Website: ulta-beauty
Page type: account-selection
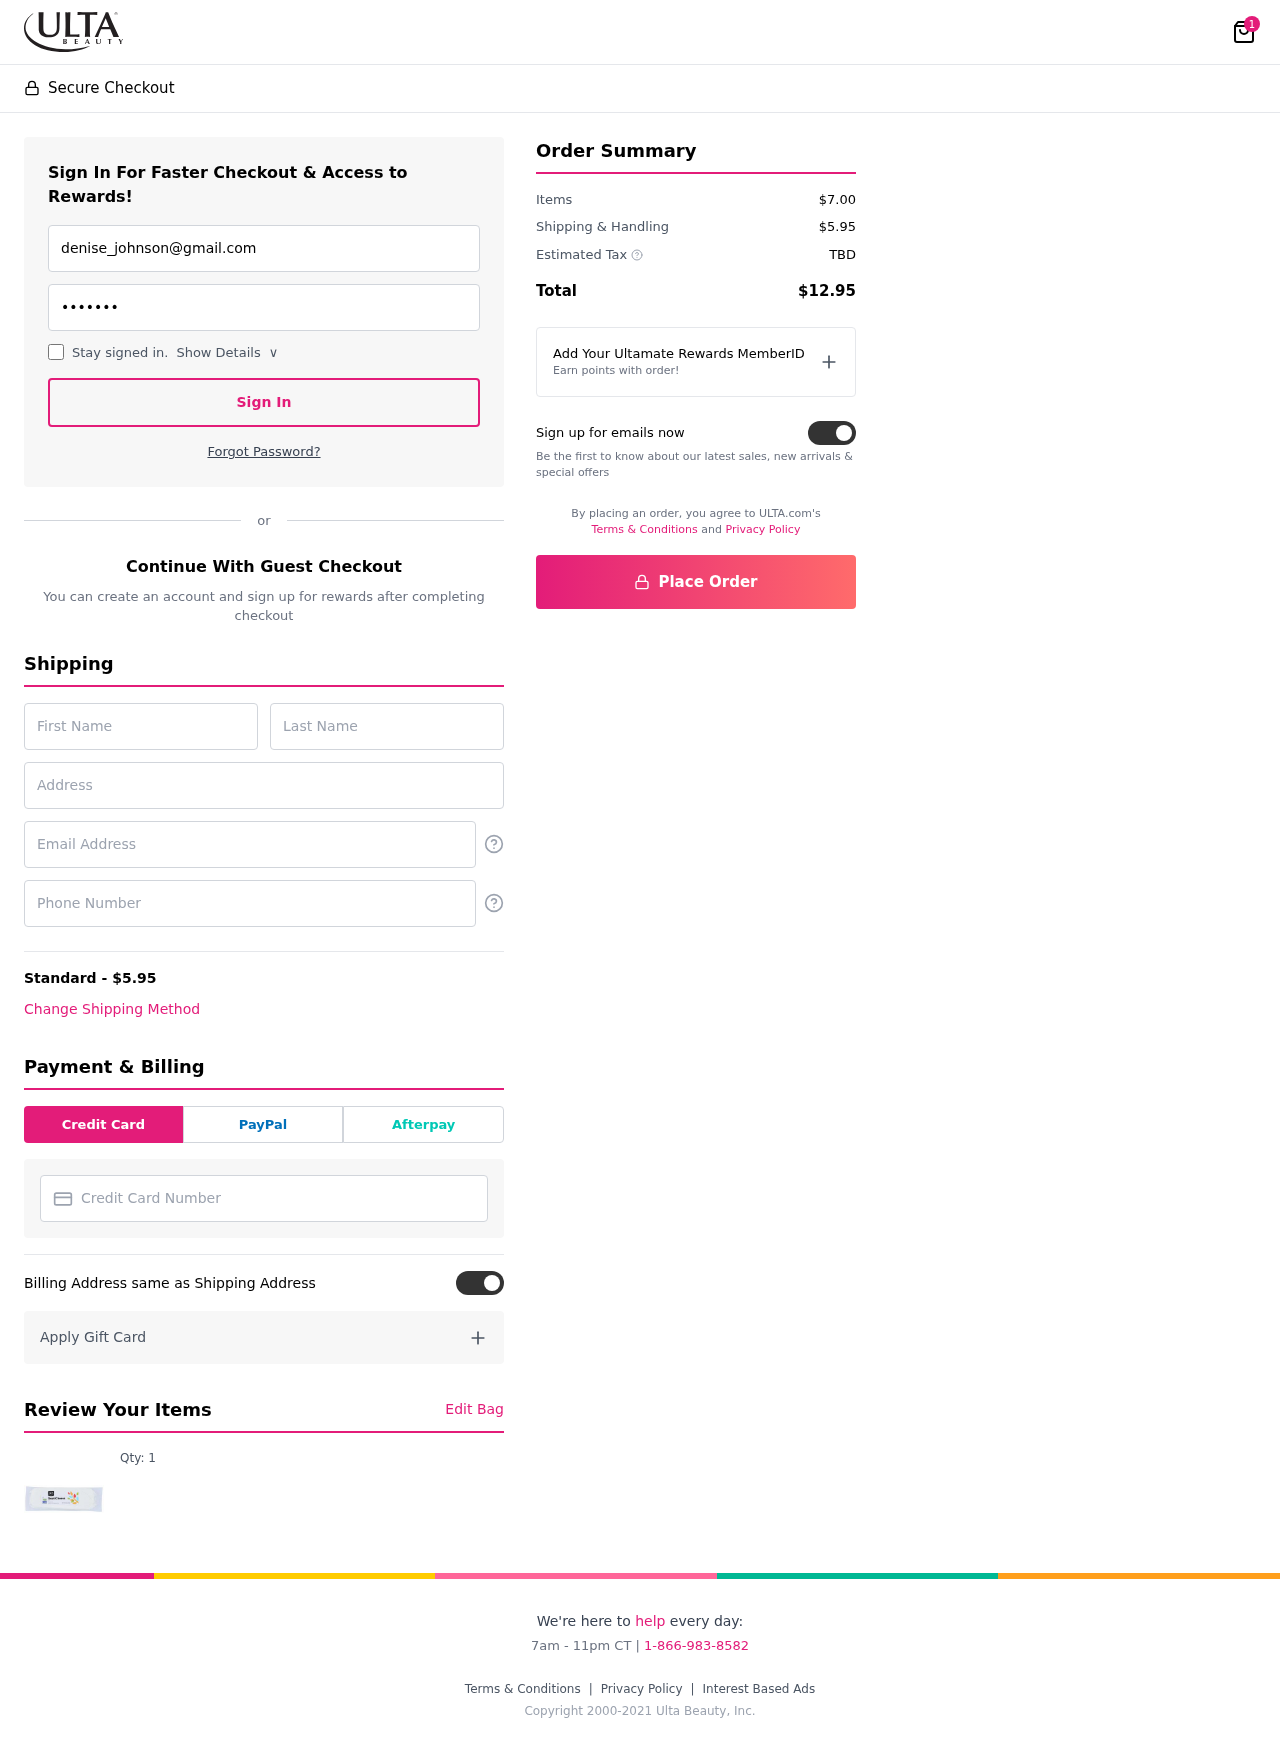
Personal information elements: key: PII_CARD_NUMBER
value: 4716 0076 8941 9127
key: PII_EMAIL
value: denise_johnson@gmail.com
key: PII_EMAIL2
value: denise_johnson@gmail.com
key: PII_FIRSTNAME
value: Denise
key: PII_LASTNAME
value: Johnson
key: PII_PHONE
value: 9647399706
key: PII_STREET
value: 60066 Daniel Row
Product elements: key: PRODUCT1_QUANTITY
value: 1
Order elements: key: ORDER_NUM_ITEMS
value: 1
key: ORDER_SHIPPING_COST
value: $5.95
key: ORDER_SUBTOTAL
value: $7.00
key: ORDER_TAX
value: TBD
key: ORDER_TOTAL
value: $12.95